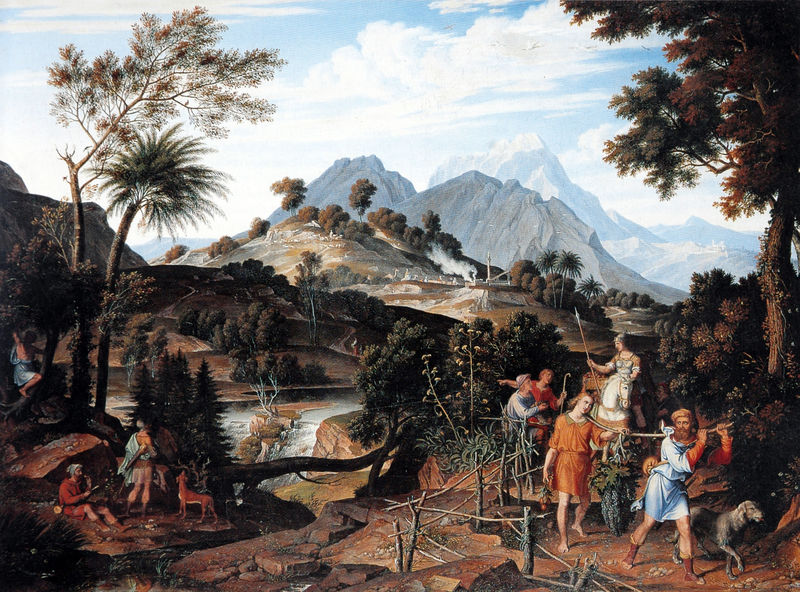
Titel: Landschaft mit den Kundschaftern aus dem Gelobten Land
Künstler: Joseph Anton Koch
Standort: Köln
Institution: Wallraf-Richartz-Museum
Schlagwörter: baum, berg, blau, blätter, dunkel, felsen, feuer, himmel, laub, mann, wasser, weiß, wolken, bäume, fluss, frauen, grün, landschaft, menschen, ocker, sitzen, stadt, ufer, äste, braun, frau, grau, hintergrund, holz, hut, männer, orange, schwarz, szene, haus, hund, hunde, rot, schnee, tiere, weg, zaun, beige, haube, leute, bart, barock, bibel, stehen, steine, tragen, vollbart, öl, baumstamm, erde, ferne, hügel, natur, stamm, pfad, qualm, rauch, boden, insel, figur, gewand, klassizismus, renaissance, tal, wald, arbeit, bauern, karren, kinder, pferd, reiter, stock, trauben, magd, italien, naturalismus, ort, stab, arbeiten, ernte, trage, berge, dürre, fels, gebirge, gipfel, gletscher, zug, nautr, idylle, pause, rast, romantik, krieg, treppe, lanze, wein, palme, stufen, bauer, bucht, flucht, schaf, wandern, alpen, ideal, flusslandschaft, soldat, stöcke, friedhof, jagd, schimmel, römer, weintrauben, reh, jesus, hanglage, qual, amazone, mittelalter, obelisk, griechenland, nadeln, palmen, verblauung, opfer, speer, weintraube, arkadien, heroische landschaft, nadelhölzer, bock, hirten, athene, bau, sklaven, koch, minarett, flussufer, lau, gelobtes land, pale, ideale landschaft, felsgestein, qualen, anton koch, ansiedeln, baumbrücke, kultstätte, palemen, seßhaft werden, siedeln, urlandschaft, vegation, weigestätte, verblauen, n, fls, verge, emnschen, zan, botschafter mit weintraube, kaleb